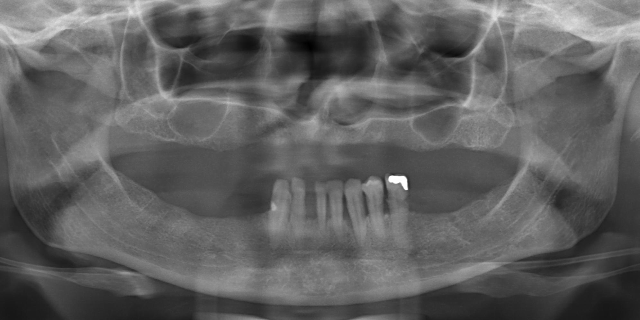
adult